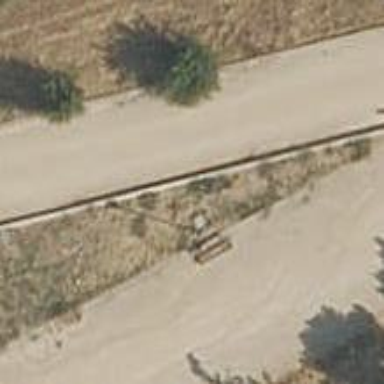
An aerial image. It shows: Bench.